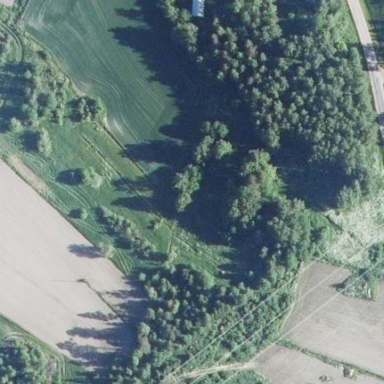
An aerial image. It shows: Forest with needle-leaved trees.